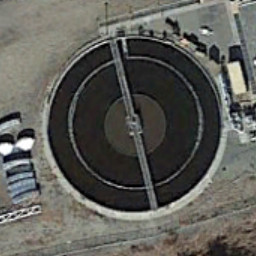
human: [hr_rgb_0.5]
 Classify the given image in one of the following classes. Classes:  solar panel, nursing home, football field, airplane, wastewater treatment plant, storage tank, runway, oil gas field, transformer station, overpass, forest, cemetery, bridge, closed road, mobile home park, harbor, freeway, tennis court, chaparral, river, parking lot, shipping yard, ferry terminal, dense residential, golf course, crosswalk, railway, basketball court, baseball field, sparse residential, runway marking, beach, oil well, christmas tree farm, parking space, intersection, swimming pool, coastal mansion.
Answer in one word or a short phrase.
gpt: wastewater treatment plant